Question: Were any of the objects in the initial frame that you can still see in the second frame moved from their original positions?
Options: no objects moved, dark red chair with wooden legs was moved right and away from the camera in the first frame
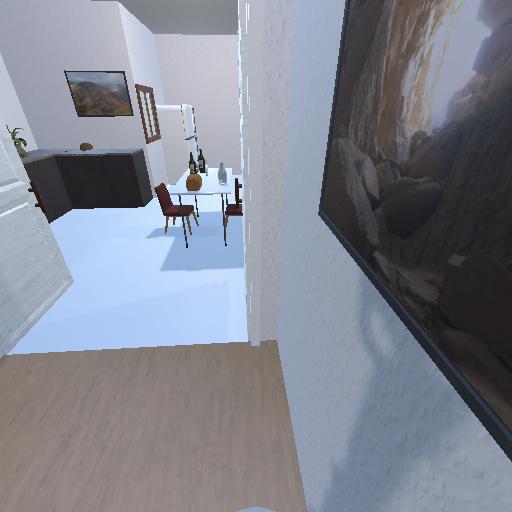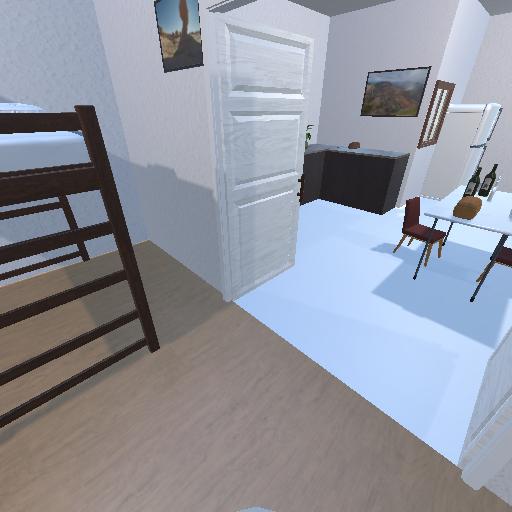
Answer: no objects moved